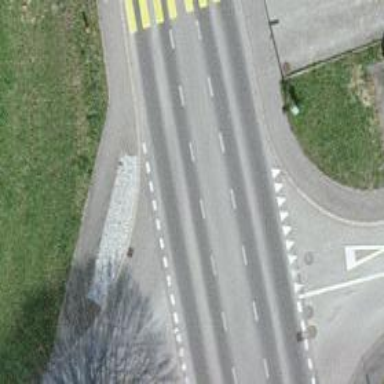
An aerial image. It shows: Bus stop along the road.